RGB frame:
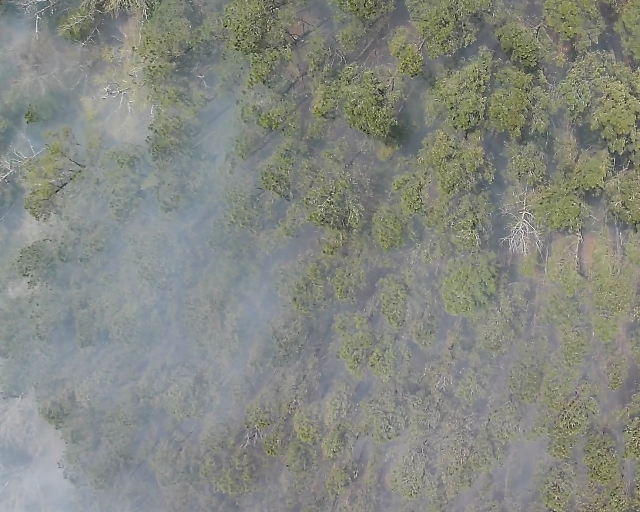
Thermal frame:
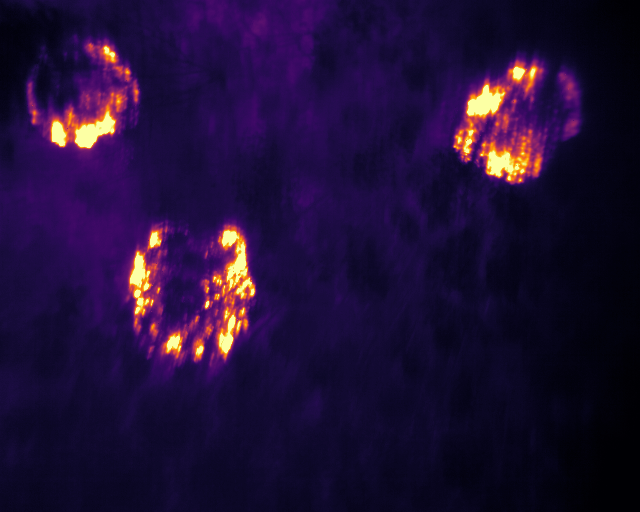
Captured: 2026-02-26 02:30:30
Pixels at or above 80 °C: 4985 (fraction of frame: 0.01521)